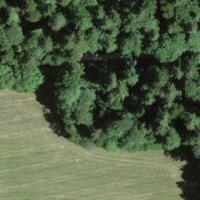
EUNIS habitat code: 44
Species observed at this site:
Lamium galeobdolon